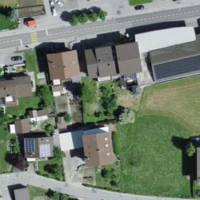
EUNIS habitat code: 54
Species observed at this site:
Viola riviniana